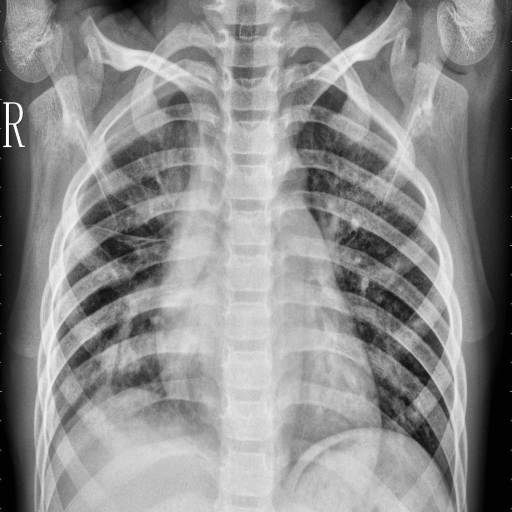
Finding: PNEUMONIA